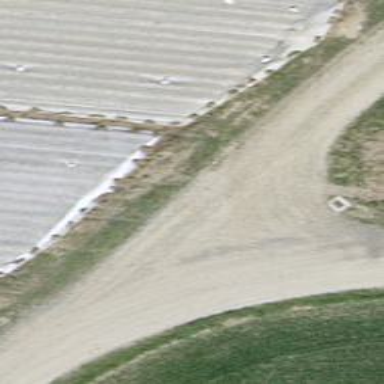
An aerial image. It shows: Track with fine gravel surface. The track type is grade1.